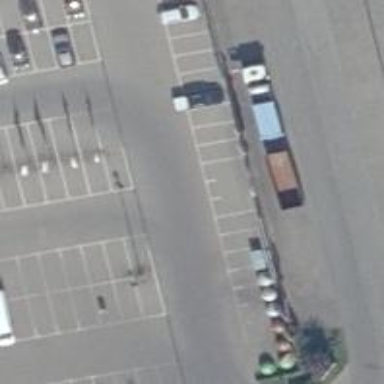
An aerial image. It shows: Asphalt parking aisle road for service vehicles.